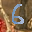
Label: 6